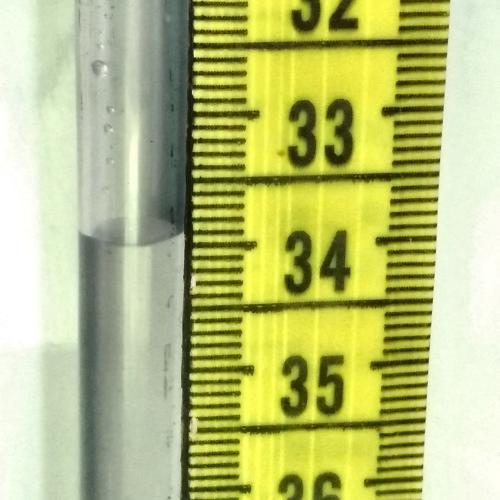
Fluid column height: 33.9 cm